Question: So guys the FIFA world cup is on.. me and a group of my friends have voted on teams who think might win on an excel spreadsheet. I want to find a way where we can tally the vote and on the last cell it'll tell us how many people voted for a particular team on each match.

For example on the side of each rows it'll say the most voted and the percentage of the vote. In our example it's Brazil and 80% of my friends think they will win and so on..
I know there is a excel formula for MATCH but the compares columns is there way to use this for ROW comparison along with the percentage
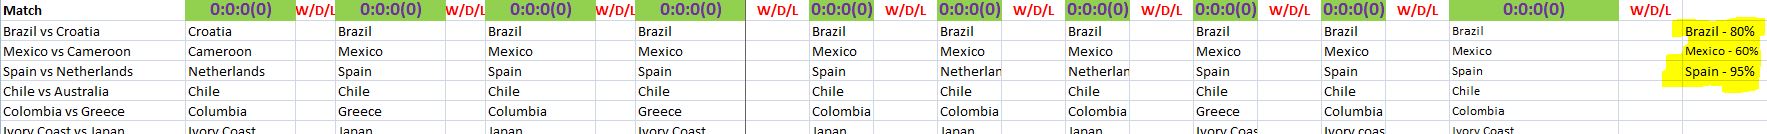
Answer: This formula should work to give you the team with the highest votes that you can drag down your list.
'''
=IF(COUNTIF($B2:$G2,MID(A2,1,FIND(" ",A2,1)-1))>=COUNTIF($B2:$G2,MID(A2,FIND("Vs ",A2,1)+3,999)),MID(A2,1,FIND(" ",A2,1)-1)&" - "&TEXT((COUNTIF($B2:$G2,MID(A2,1,FIND(" ",A2,1)-1))/COUNTIF($B2:$G2,"<>"&"")),"0.00%"),MID(A2,FIND("Vs ",A2,1)+3,999)&" - "&TEXT((COUNTIF($B2:$G2,MID(A2,FIND("Vs ",A2,1)+3,999))/COUNTIF($B2:$G2,"<>"&"")),"0.00%"))
'''
Using a 'MID' function with a 'FIND' function you can find that name of each team. To find the first team you can use
'''
=MID(A2,1,FIND(" ",A2,1)-1)
'''
To find the second team you can use
'''
=MID(A2,FIND("Vs ",A2,1)+3,999)
'''
You can then use this formulas as your criteria for your 'COUNTIF'
So instead of having
'''
=COUNTIF($B2:$G2,"Brazil")
'''
where you have to type every team in manually you can insert the 'MID'
'''
=COUNTIF($B2:$G2,MID(A2,1,FIND(" ",A2,1)-1))
'''
And repeat for the second team using the other 'MID' formula
This will give you the 'COUNTIF' for the two team Vs each other.
Wrap this into an 'IF' statement where if count of team1 is greater than count of team2, show team1 and team1 votes / total votes as percentage with a 'TEXT'.
'''
'Where if
=IF(COUNTIF($B2:$G2,MID(A2,1,FIND(" ",A2,1)-1))>=COUNTIF($B2:$G2,MID(A2,FIND("Vs ",A2,1)+3,999))'
'Then
MID(A2,1,FIND(" ",A2,1)-1)&" - "&TEXT((COUNTIF($B2:$G2,MID(A2,1,FIND(" ",A2,1)-1))/COUNTIF($B2:$G2,"<>"&"")),"0.00%")'
'Else
MID(A2,FIND("Vs ",A2,1)+3,999)&" - "&TEXT((COUNTIF($B2:$G2,MID(A2,FIND("Vs ",A2,1)+3,999))/COUNTIF($B2:$G2,"<>"&"")),"0.00%")'
'''